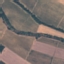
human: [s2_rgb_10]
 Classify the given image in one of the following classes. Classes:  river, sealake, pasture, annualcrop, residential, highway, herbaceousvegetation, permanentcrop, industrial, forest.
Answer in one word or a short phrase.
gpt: PermanentCrop